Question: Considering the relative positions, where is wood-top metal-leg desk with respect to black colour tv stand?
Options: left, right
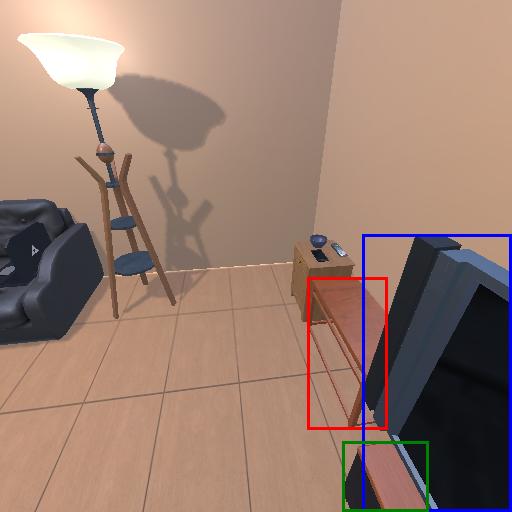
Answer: left